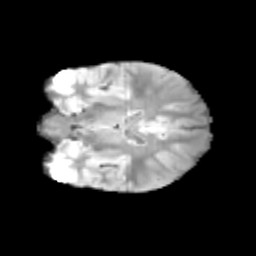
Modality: T2w
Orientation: coronal
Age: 9
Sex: male
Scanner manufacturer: siemens
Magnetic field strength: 3 T
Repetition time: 3.8 s
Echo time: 0.07 s